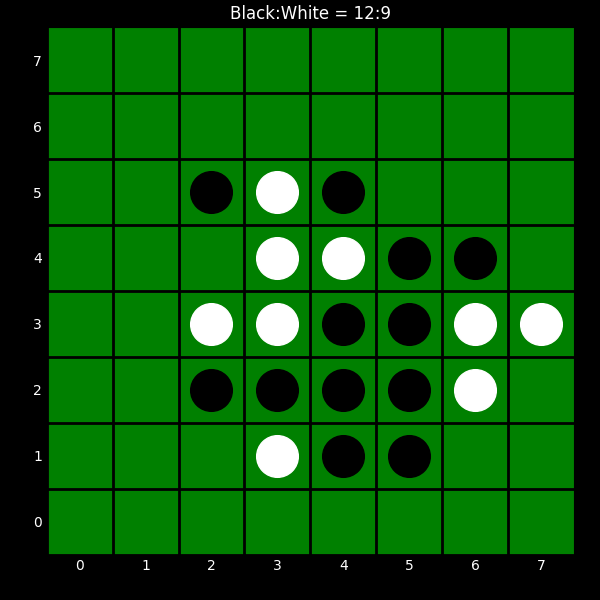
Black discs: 12
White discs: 9